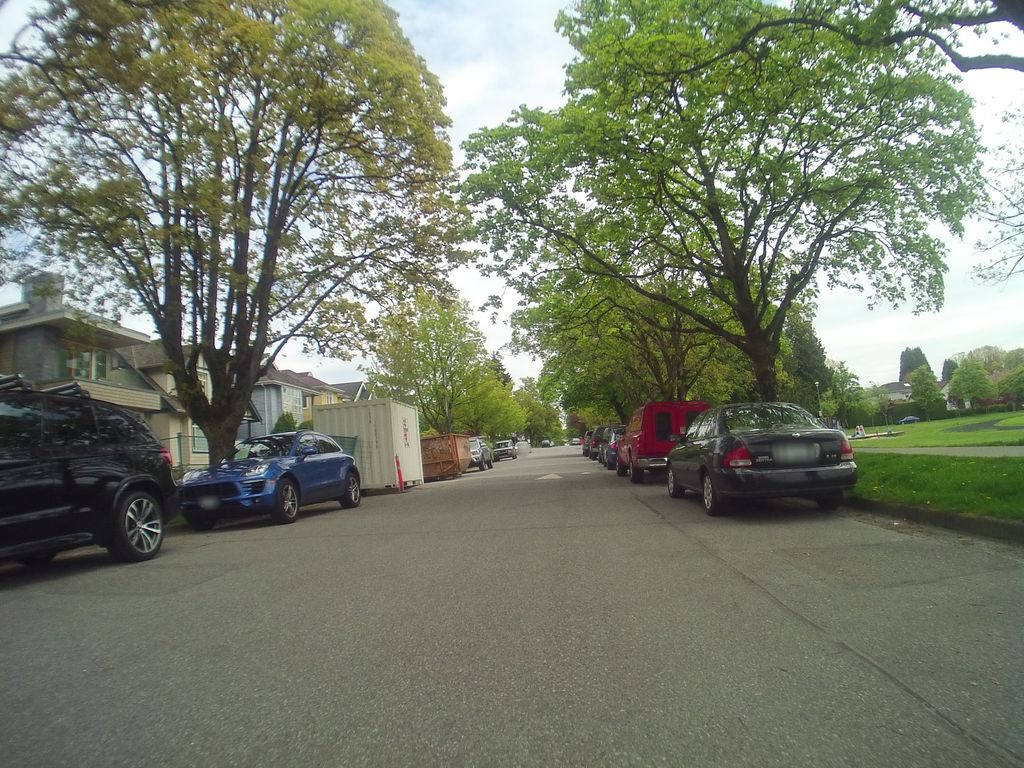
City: vancouver